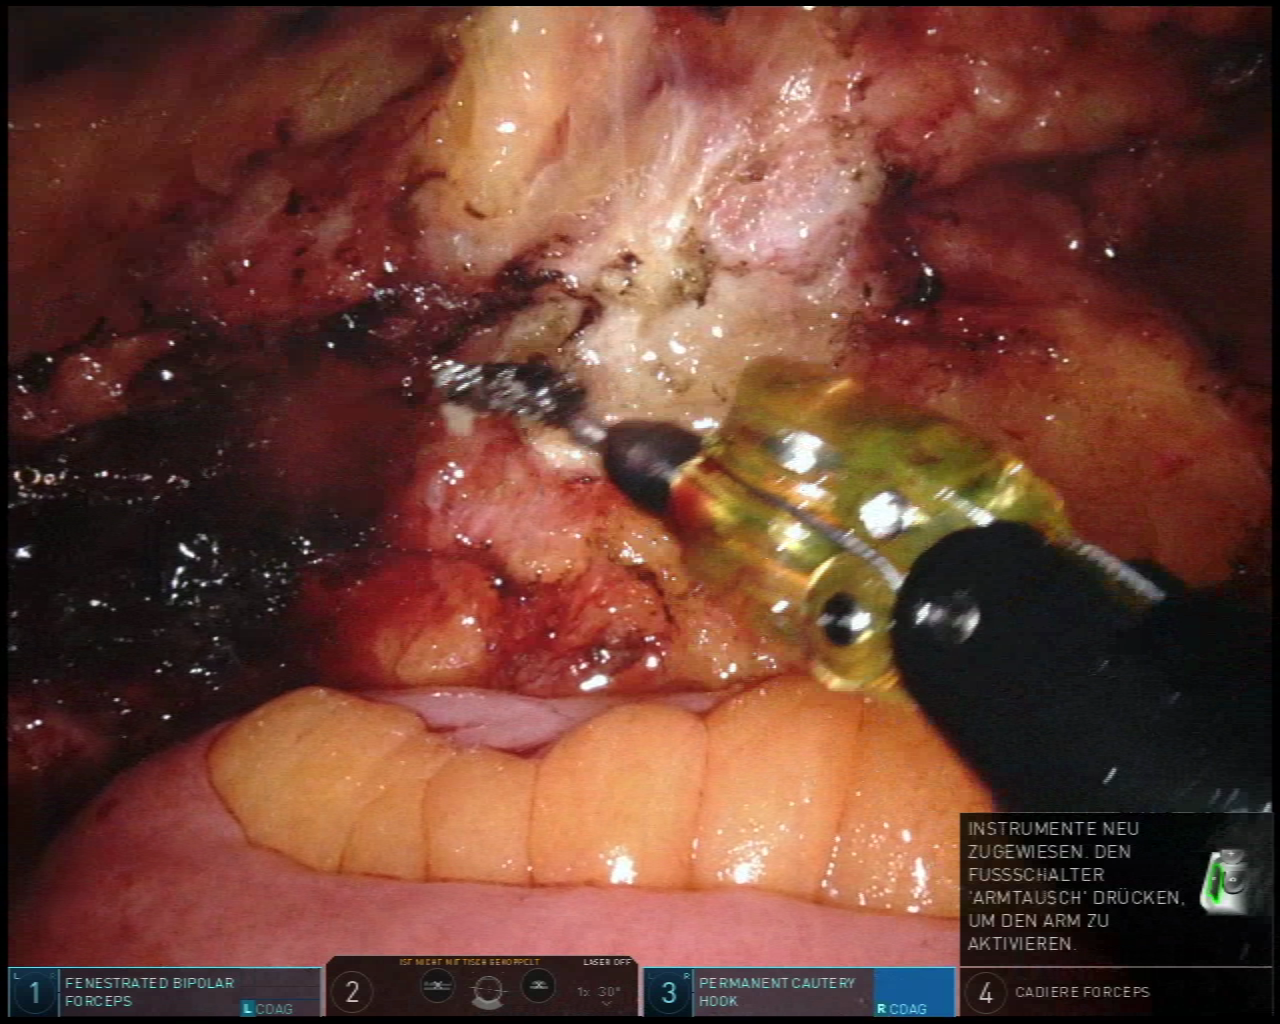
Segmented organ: inferior_mesenteric_artery
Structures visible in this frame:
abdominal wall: no
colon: yes
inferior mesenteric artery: yes
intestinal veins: no
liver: no
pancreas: no
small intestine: no
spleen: no
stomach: no
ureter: no
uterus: no
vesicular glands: no